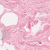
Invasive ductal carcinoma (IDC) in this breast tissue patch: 0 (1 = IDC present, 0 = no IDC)